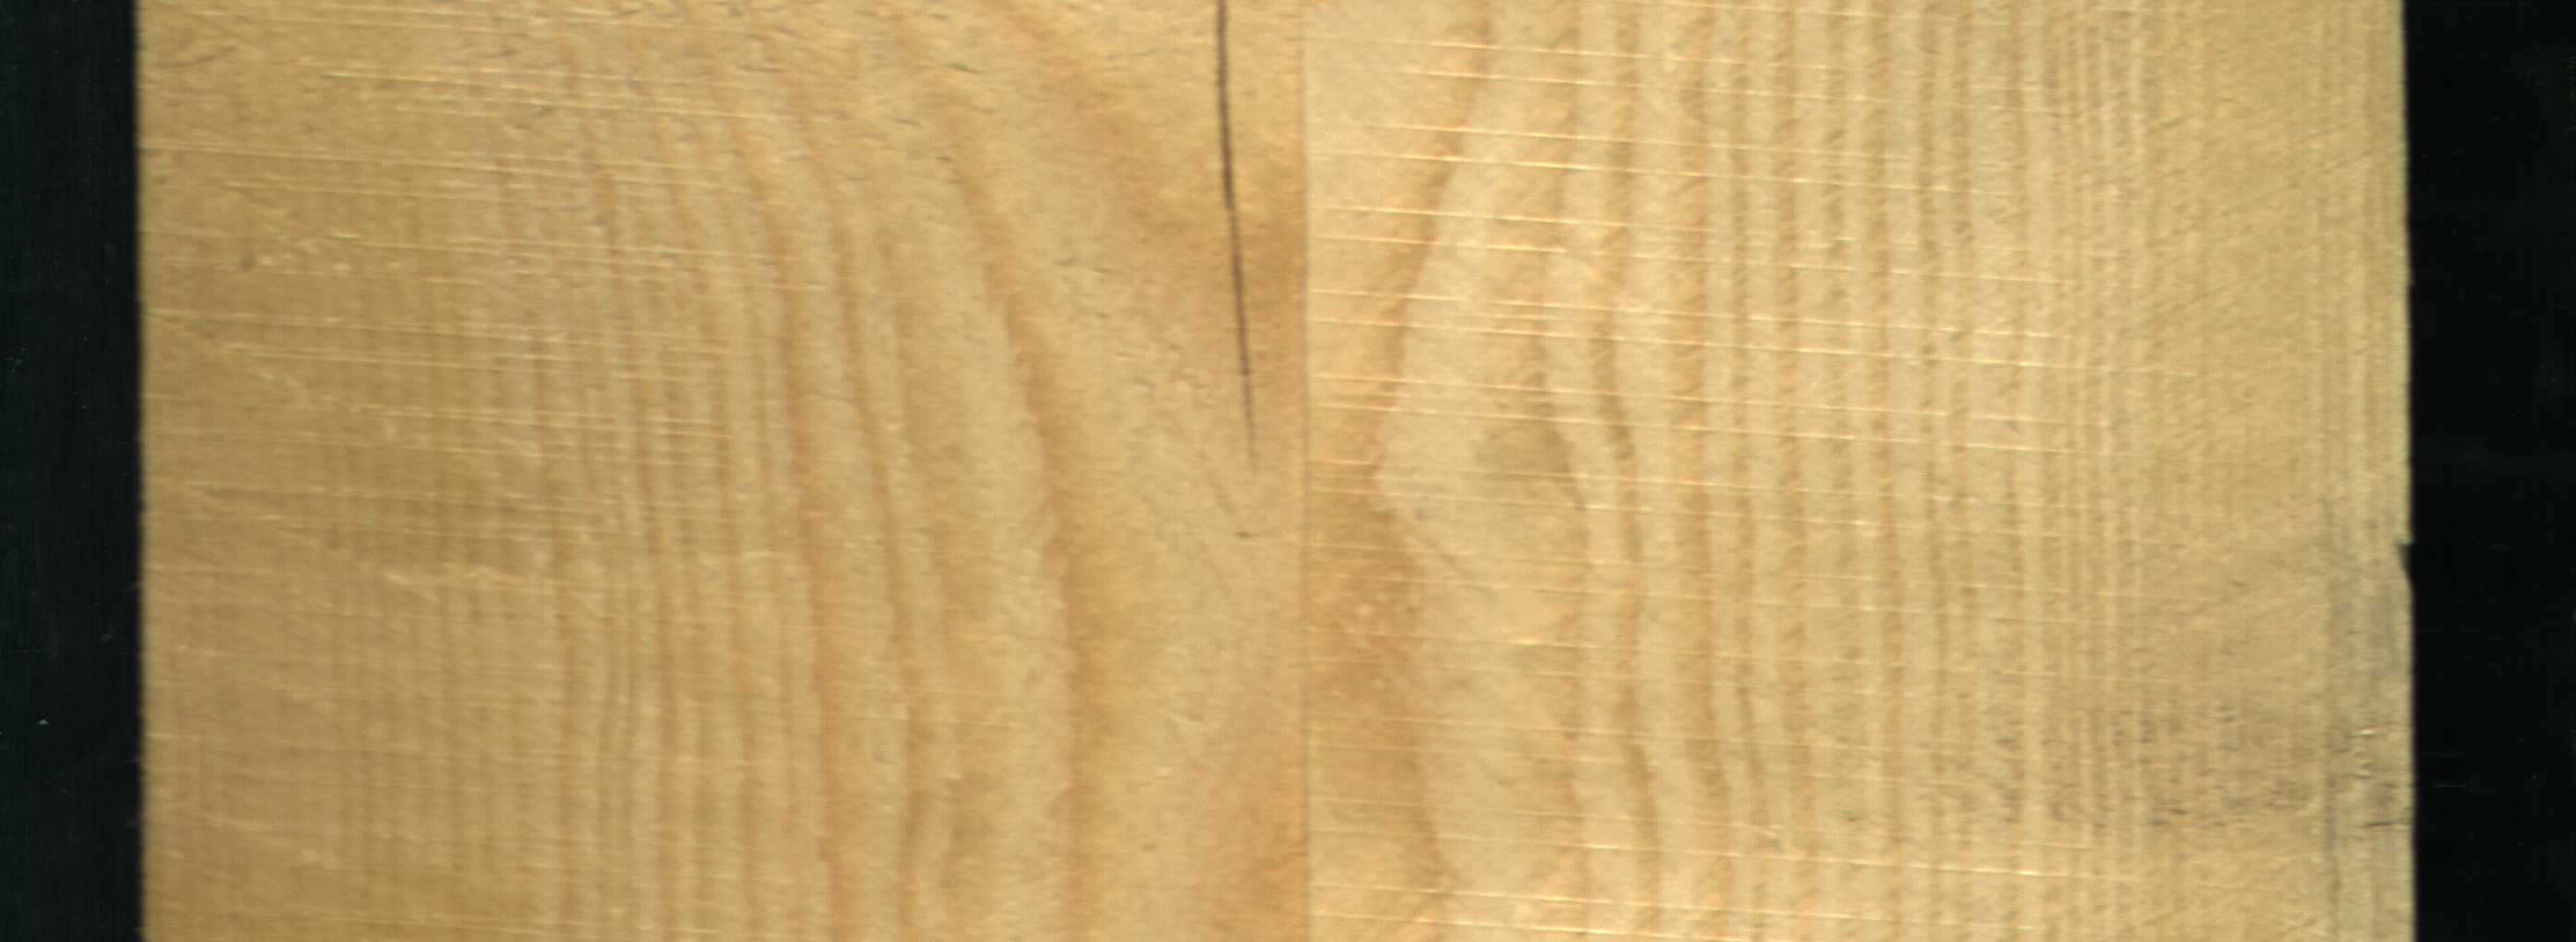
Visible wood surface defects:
Crack